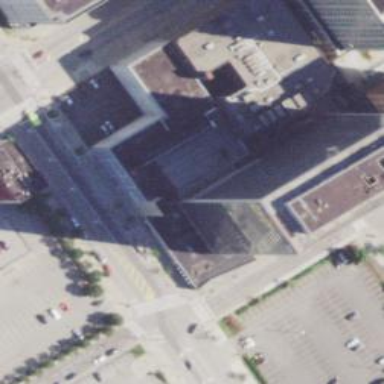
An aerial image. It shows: Part of building.